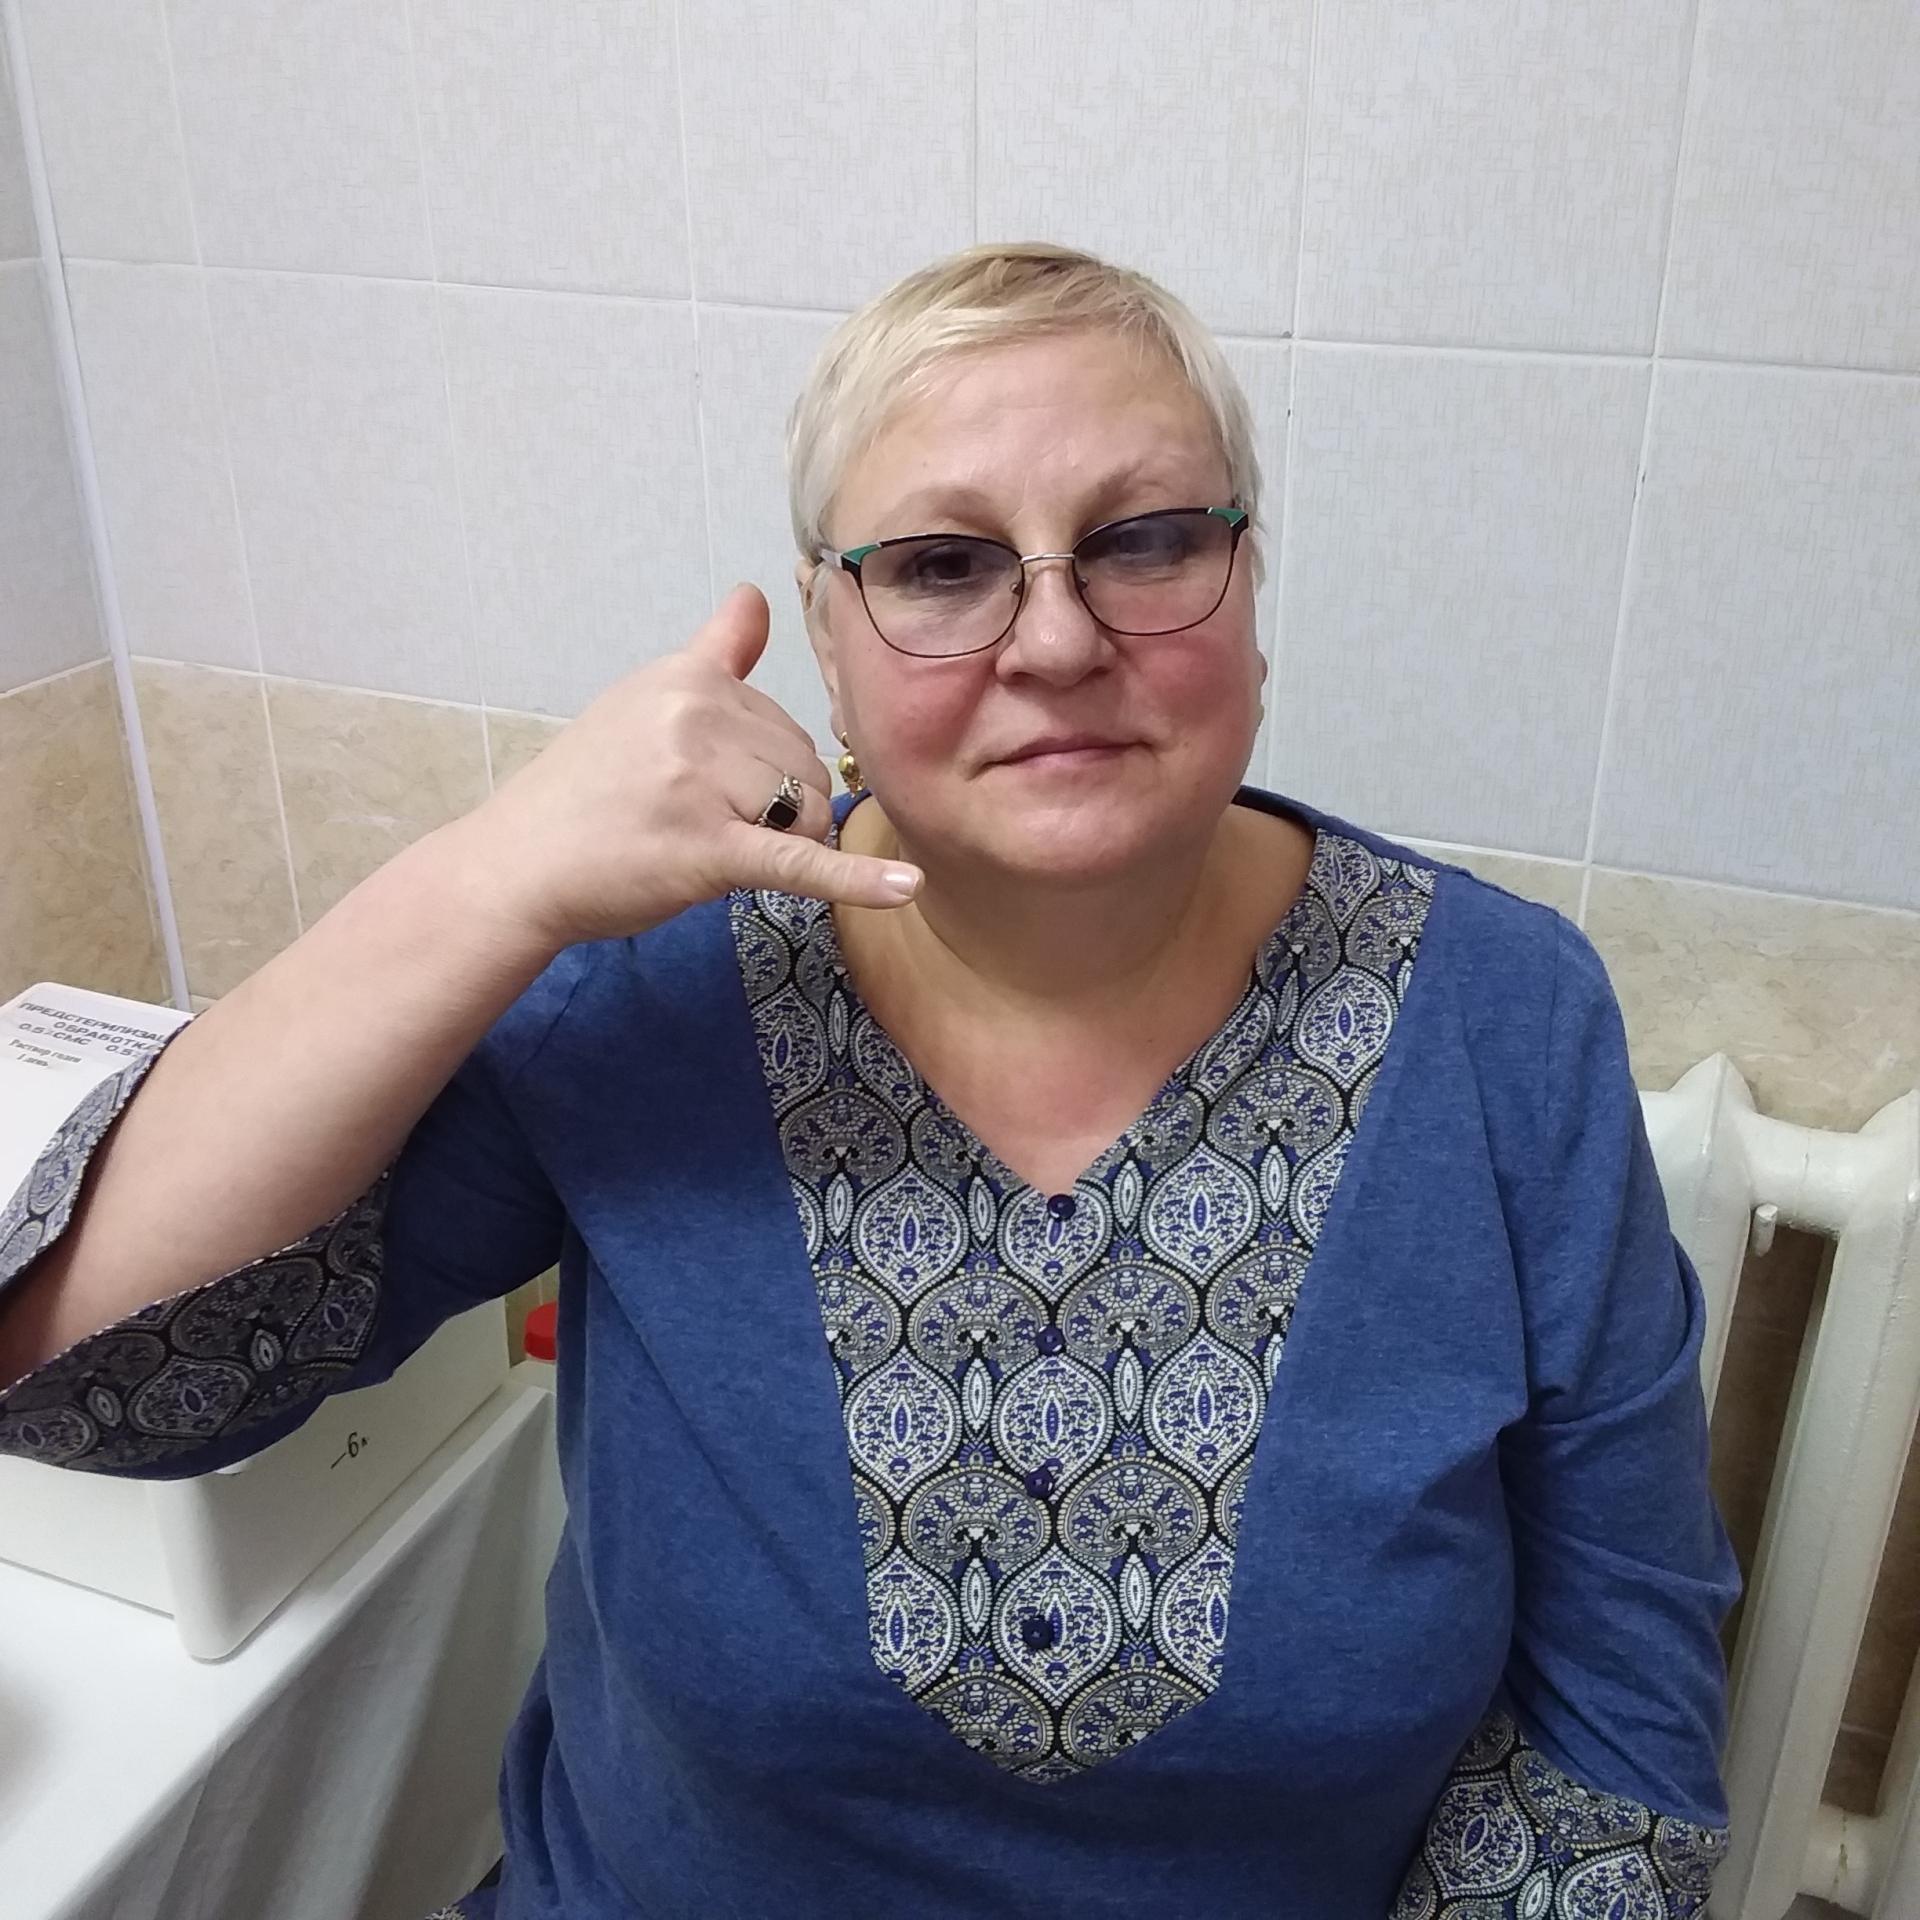
Label: clear